Interaction volume radius: 10 \u00c5
Interaction volume height: 10 \u00c5
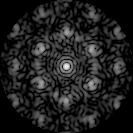
Disorder parameter: 0.5507